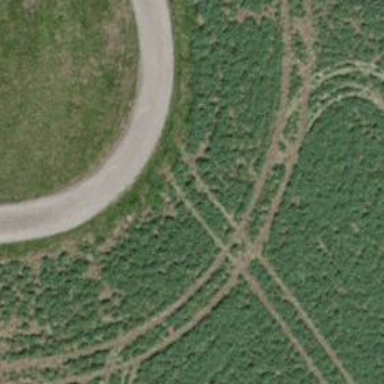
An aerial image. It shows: Unpaved track with grade 1 tracktype.